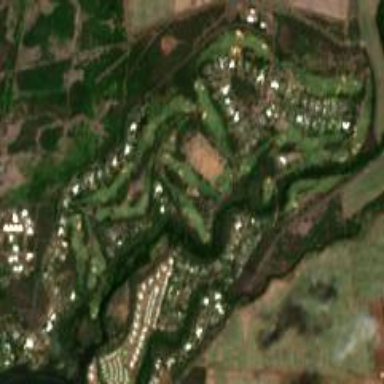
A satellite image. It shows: Golf course surrounded by greenery.